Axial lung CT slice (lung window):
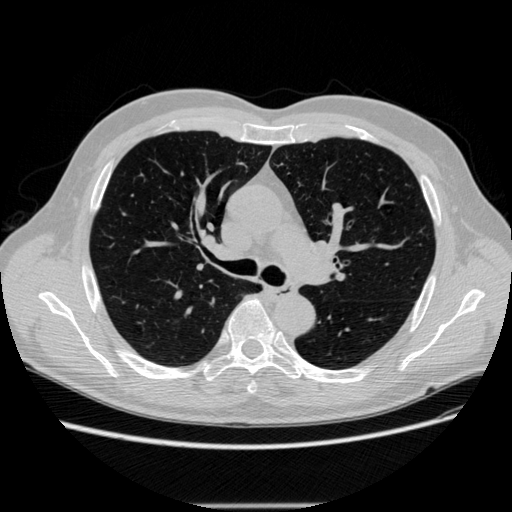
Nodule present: no